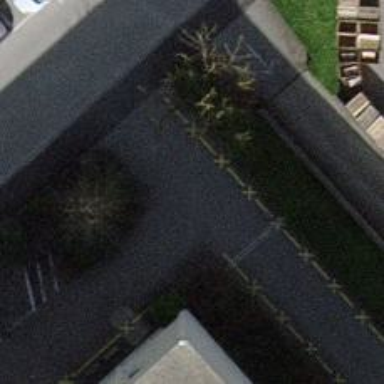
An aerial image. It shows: Road serving as parking aisle.